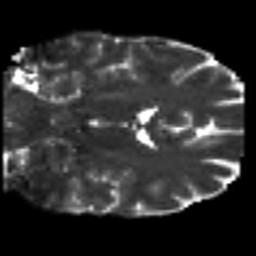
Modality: T2w
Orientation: coronal
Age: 33
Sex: male
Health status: ill
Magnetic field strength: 3 T
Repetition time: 8.4 s
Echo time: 0.0926 s